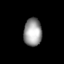
Tissue: lung
Cell type: Endothelial cells
Senescence score: 0.562
Nuclear area (px): 493
Mean DAPI intensity: 155.513